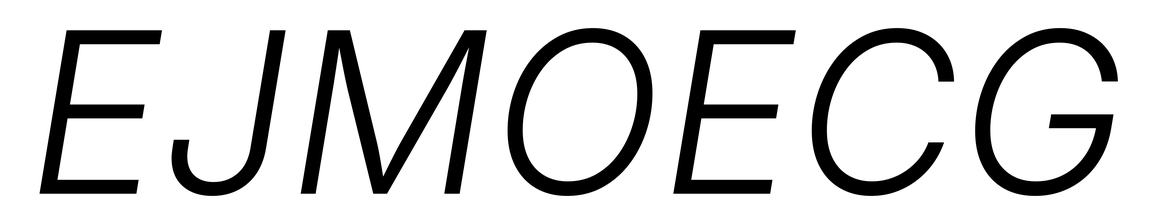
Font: Inter-Italic_Light_Italic